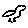
Label: bird